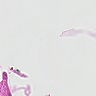
Metastatic tissue present: no